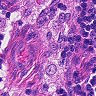
Metastatic tissue present: no